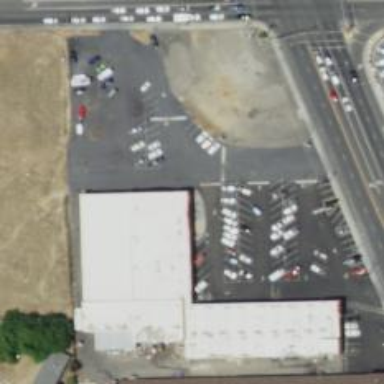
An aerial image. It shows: Supermarket.